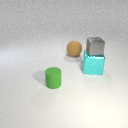
large brown rubber sphere behind small green rubber cylinder